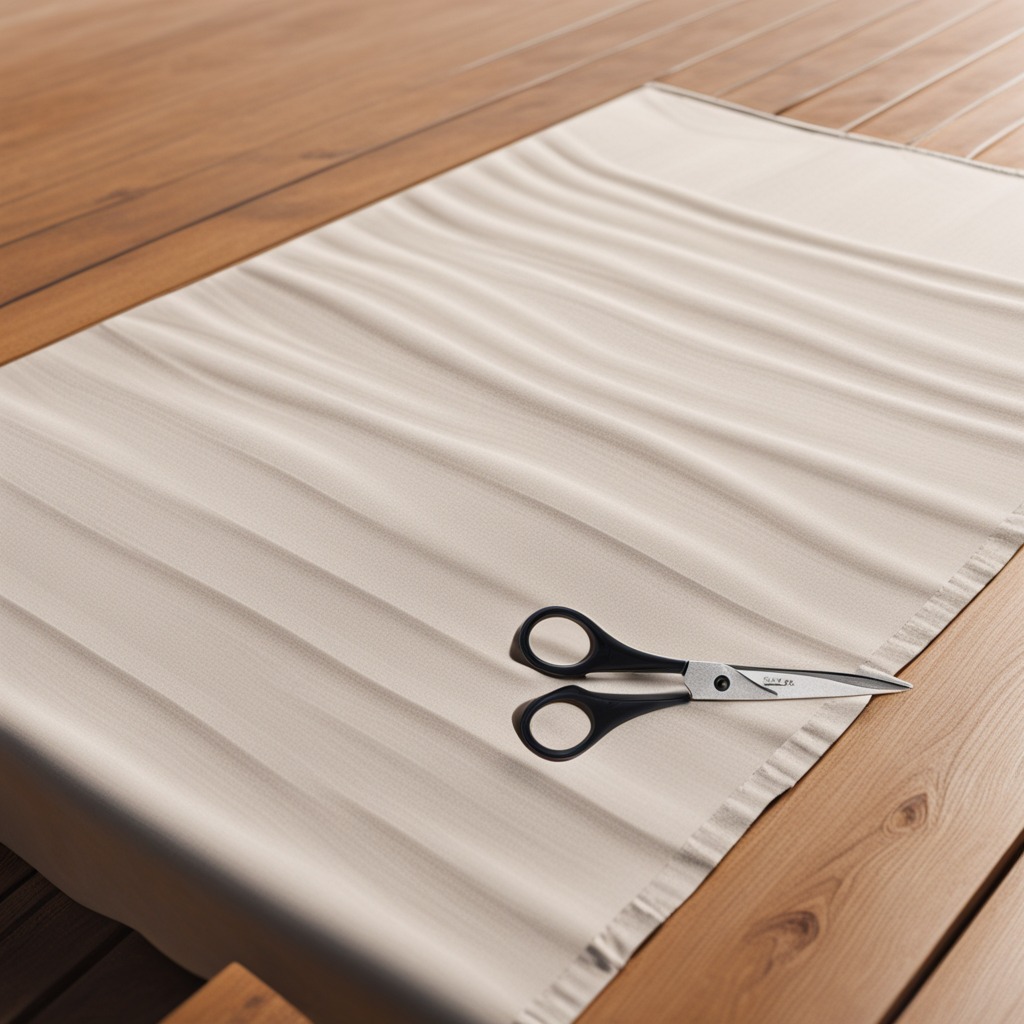
A scissor is lying on a wooden table in an outdoor workshop during daytime bright natural light soft shadows worn but beneath the cloth.